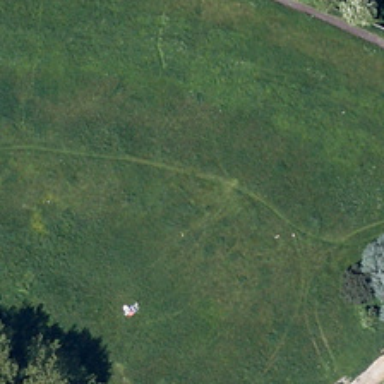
Several green trees are near a piece of green meadow .